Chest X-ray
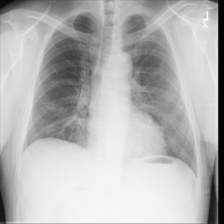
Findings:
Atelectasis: negative
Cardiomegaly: negative
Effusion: negative
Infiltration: negative
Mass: negative
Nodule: negative
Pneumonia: negative
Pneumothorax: negative
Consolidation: negative
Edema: negative
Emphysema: negative
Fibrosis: negative
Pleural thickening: negative
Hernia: negative